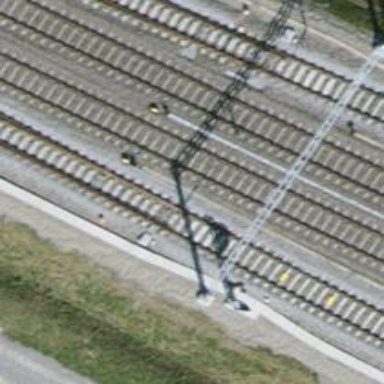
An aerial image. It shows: Railway switch.